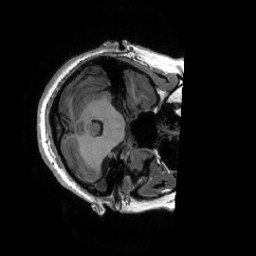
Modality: T1w
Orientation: axial
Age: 30
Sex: female
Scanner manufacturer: ge
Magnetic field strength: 3 T
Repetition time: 0.0073 s
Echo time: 0.003 s